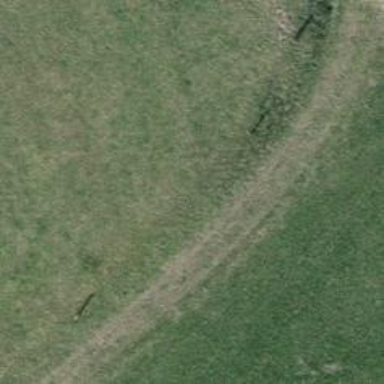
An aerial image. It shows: Track with grade 5 tracktype.